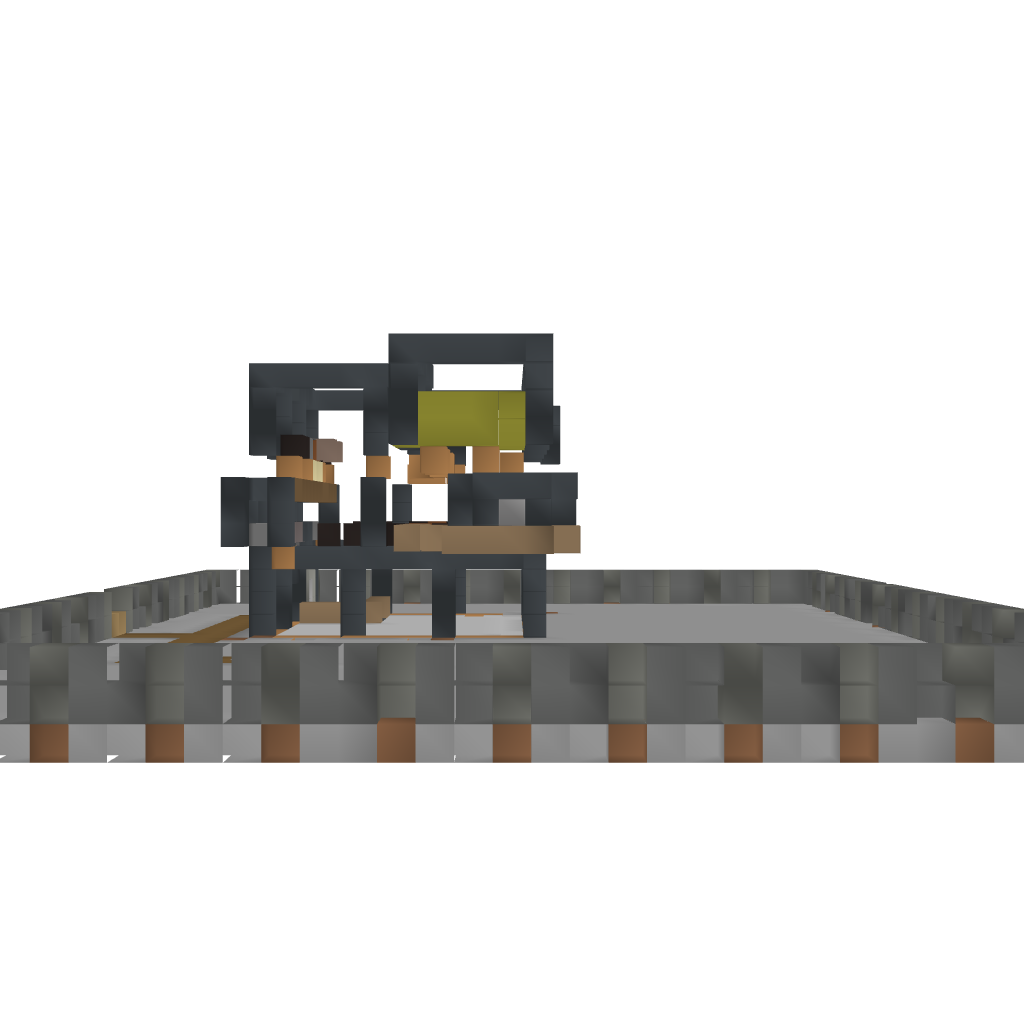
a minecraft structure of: Modern House